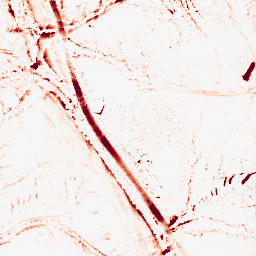
Category: morphological
Decomposition family: morphological
Decomposition parameters: operation: opening
size: 5
Upsampling method: fft_zeropad
Upsampling parameters: scale: 2
Upsampling scale: 2